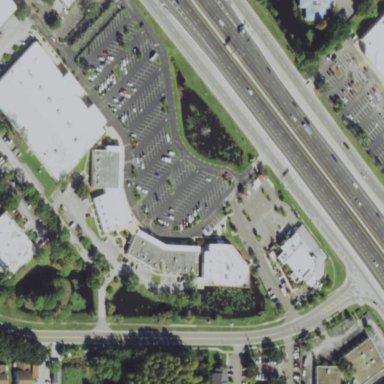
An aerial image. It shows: Retail area.